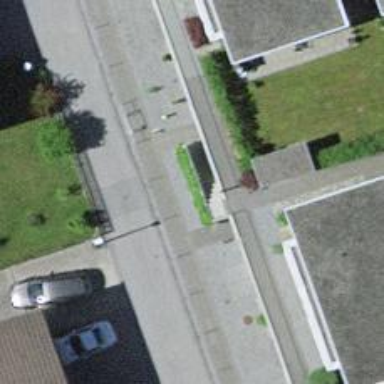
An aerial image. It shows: Retaining wall.